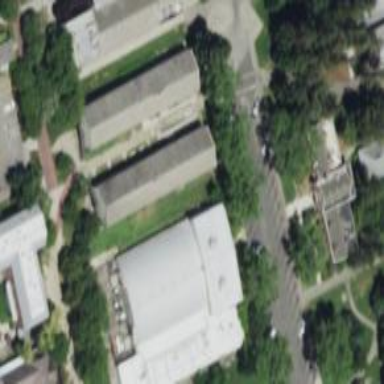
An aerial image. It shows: University building located within sports center.